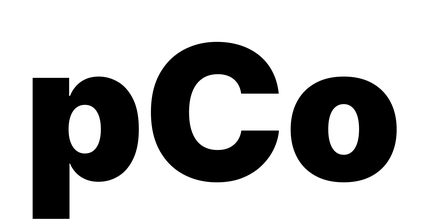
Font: Inter_Black